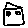
Label: house